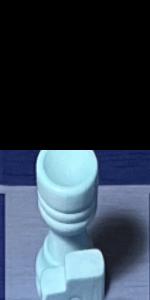
Label: Rook_White